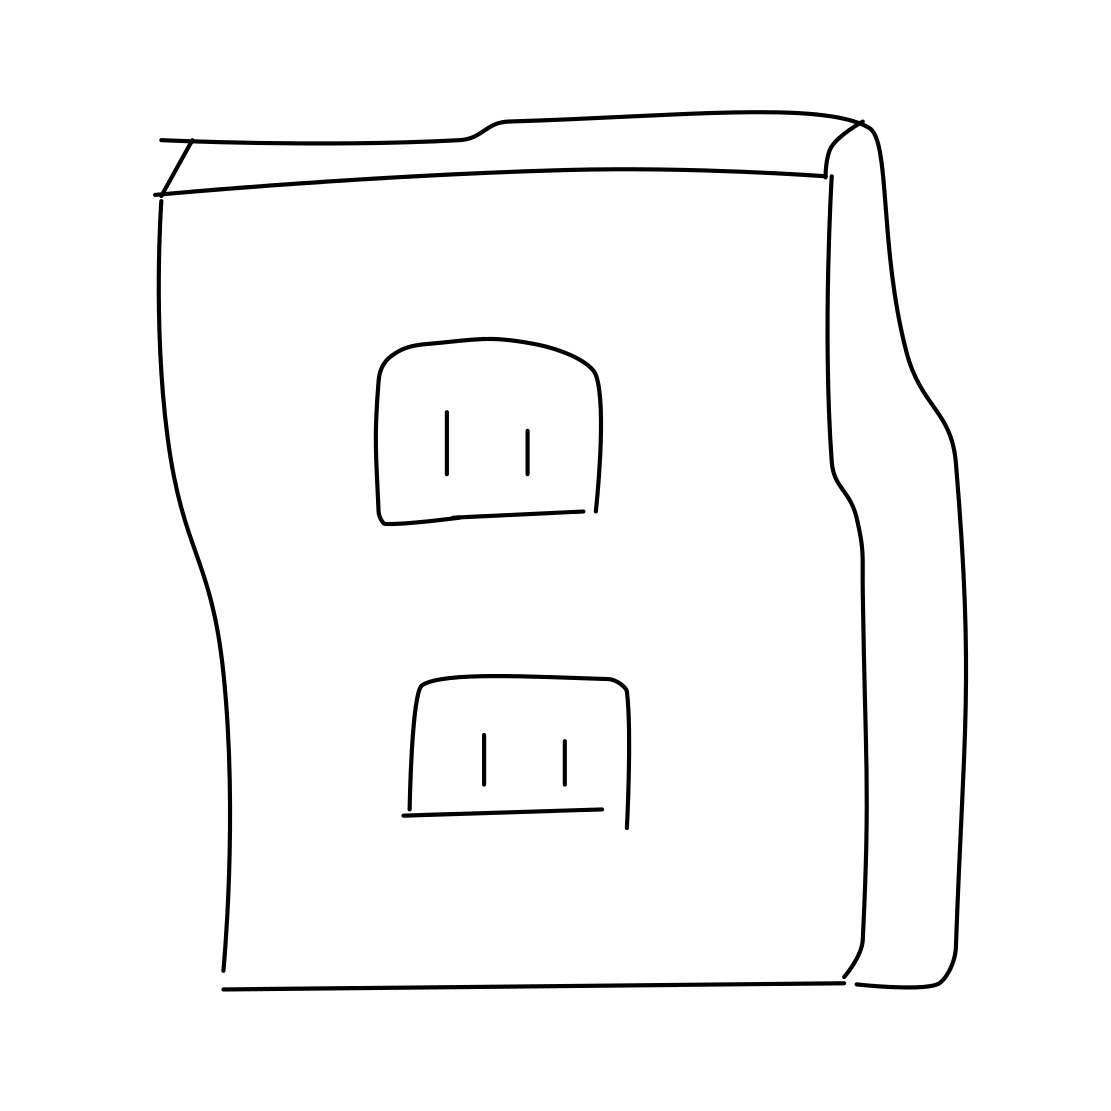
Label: power outlet